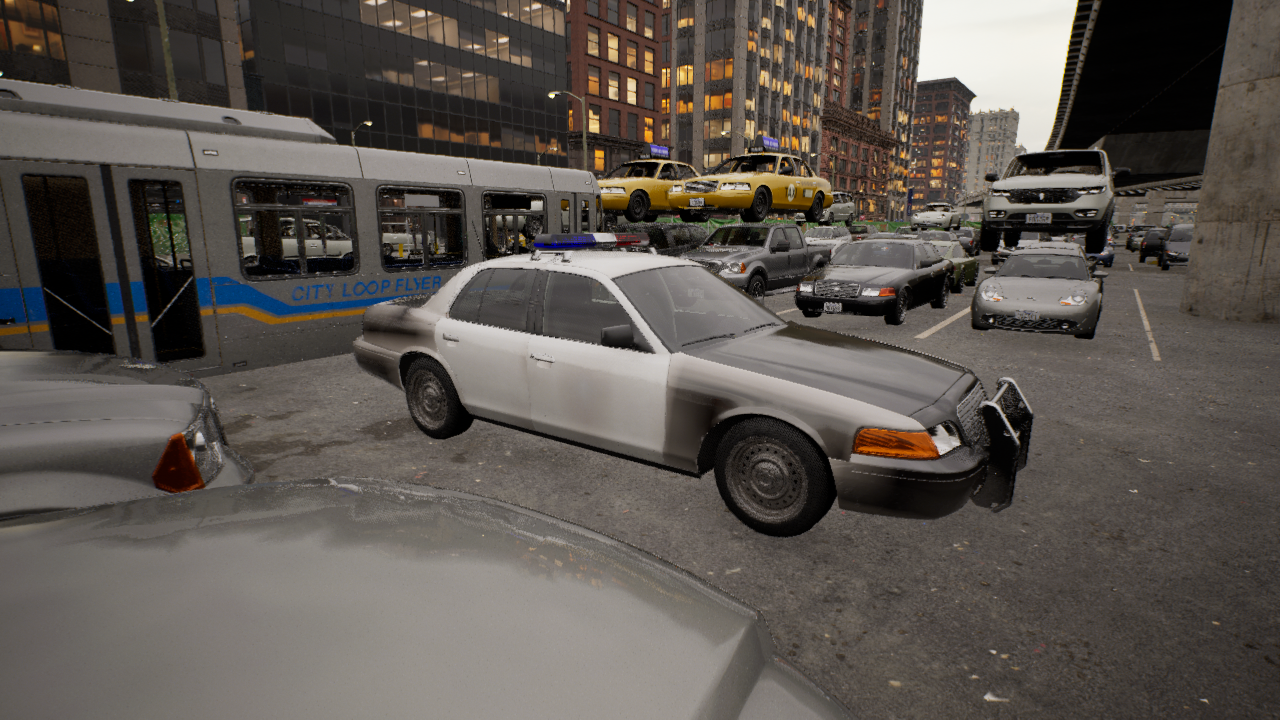
Venue: arterial
Lighting: golden hour
Vehicle rig: sedan